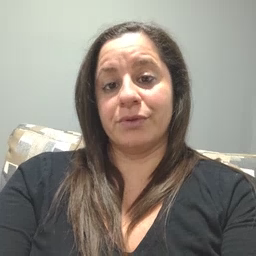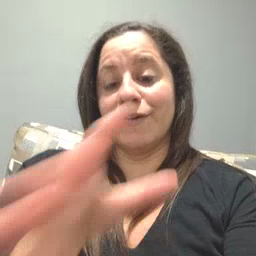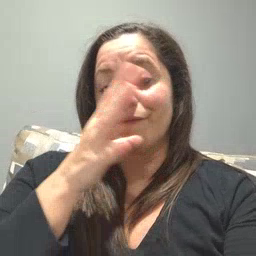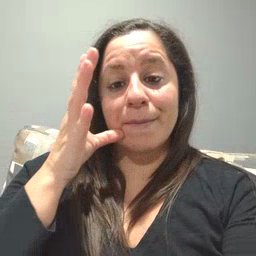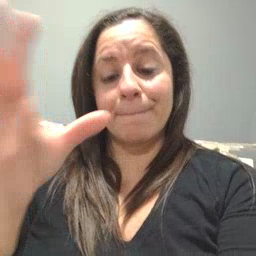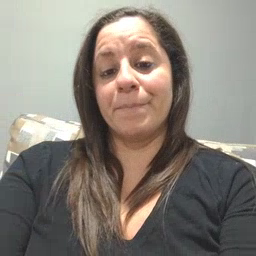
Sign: farm